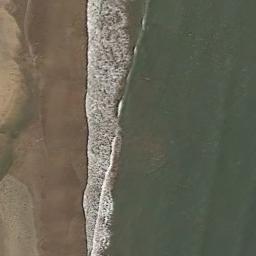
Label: beach